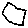
Label: hexagon